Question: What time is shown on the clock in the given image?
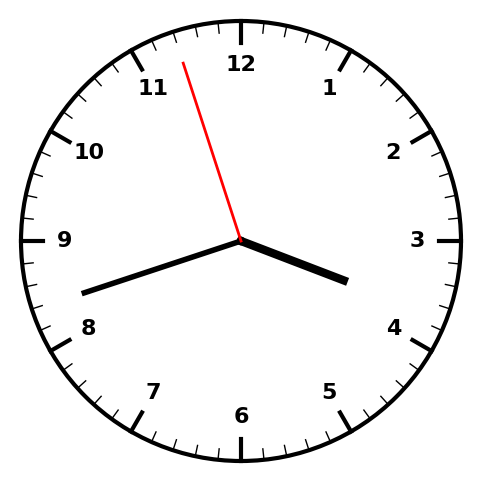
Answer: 03:41:57